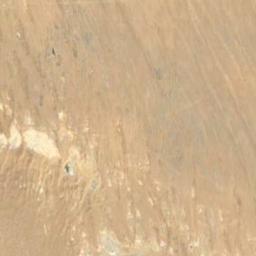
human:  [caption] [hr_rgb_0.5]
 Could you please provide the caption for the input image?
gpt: The desert is full of yellow sand .

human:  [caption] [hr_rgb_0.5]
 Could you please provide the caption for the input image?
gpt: The desert has yellow sand and flat terrain .

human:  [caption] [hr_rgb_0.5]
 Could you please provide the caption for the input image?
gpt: It is a large piece of flat yellow desert .

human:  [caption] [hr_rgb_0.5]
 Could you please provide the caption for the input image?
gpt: There are many lines in the desert .

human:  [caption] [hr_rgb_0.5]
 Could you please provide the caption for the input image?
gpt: A desert covered with sand and some bare land .